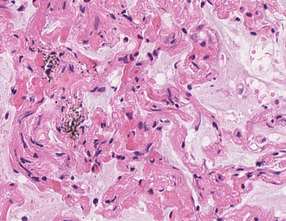
Tumor epithelial tissue: no
Tumor-associated stroma tissue: no
Normal tissue: yes